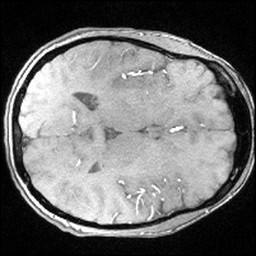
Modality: angio
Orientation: axial
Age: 31
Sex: female
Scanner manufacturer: siemens
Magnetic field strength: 3 T
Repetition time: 0.025 s
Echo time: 0.00334 s